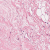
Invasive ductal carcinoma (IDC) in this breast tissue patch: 0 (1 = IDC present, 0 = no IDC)